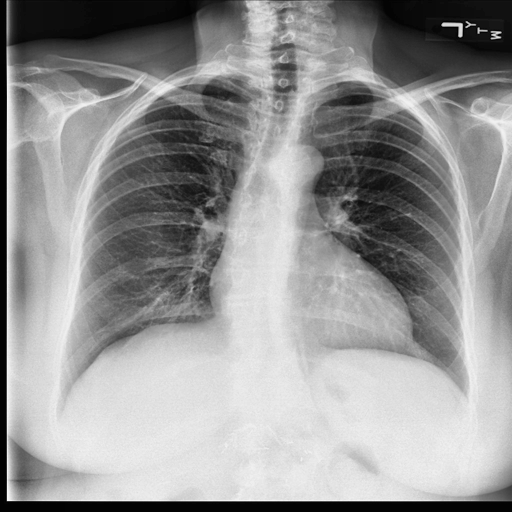
Finding: NORMAL